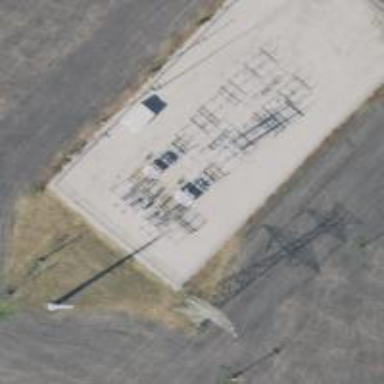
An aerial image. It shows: Power substation enclosed by fence.